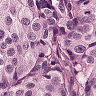
Metastatic tissue present: yes